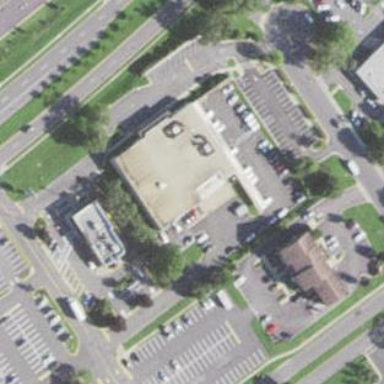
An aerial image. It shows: Building serving as post office.